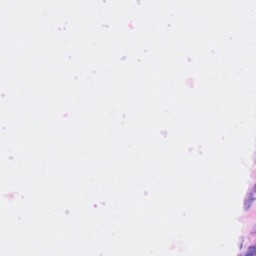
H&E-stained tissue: Breast